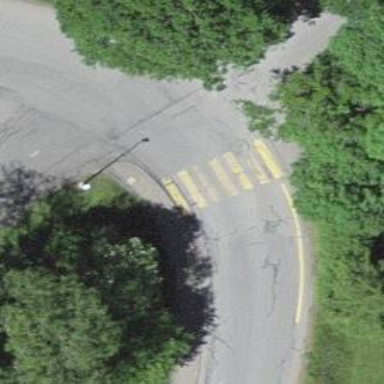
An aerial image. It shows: Marked crossing on the road.